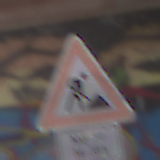
Verkehrszeichen: Arbeitsstelle
Zusatzzeichen unten: ZeitangabenMitBeschraenkungAufWochentage2
Umgebung: Roofed, Special
Tageszeit: Midday
Wetter: Overcast
Licht: Natural
Jahreszeit: NotSpecified
Kontrast: MediumContrast